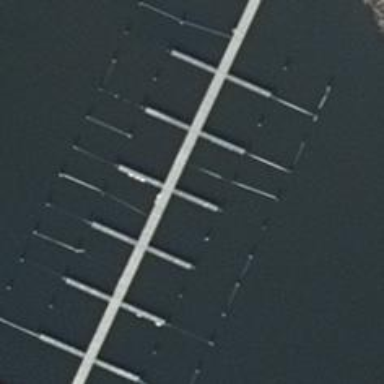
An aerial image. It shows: Man-made pier.